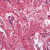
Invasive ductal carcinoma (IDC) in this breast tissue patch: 0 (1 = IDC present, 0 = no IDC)